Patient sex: F
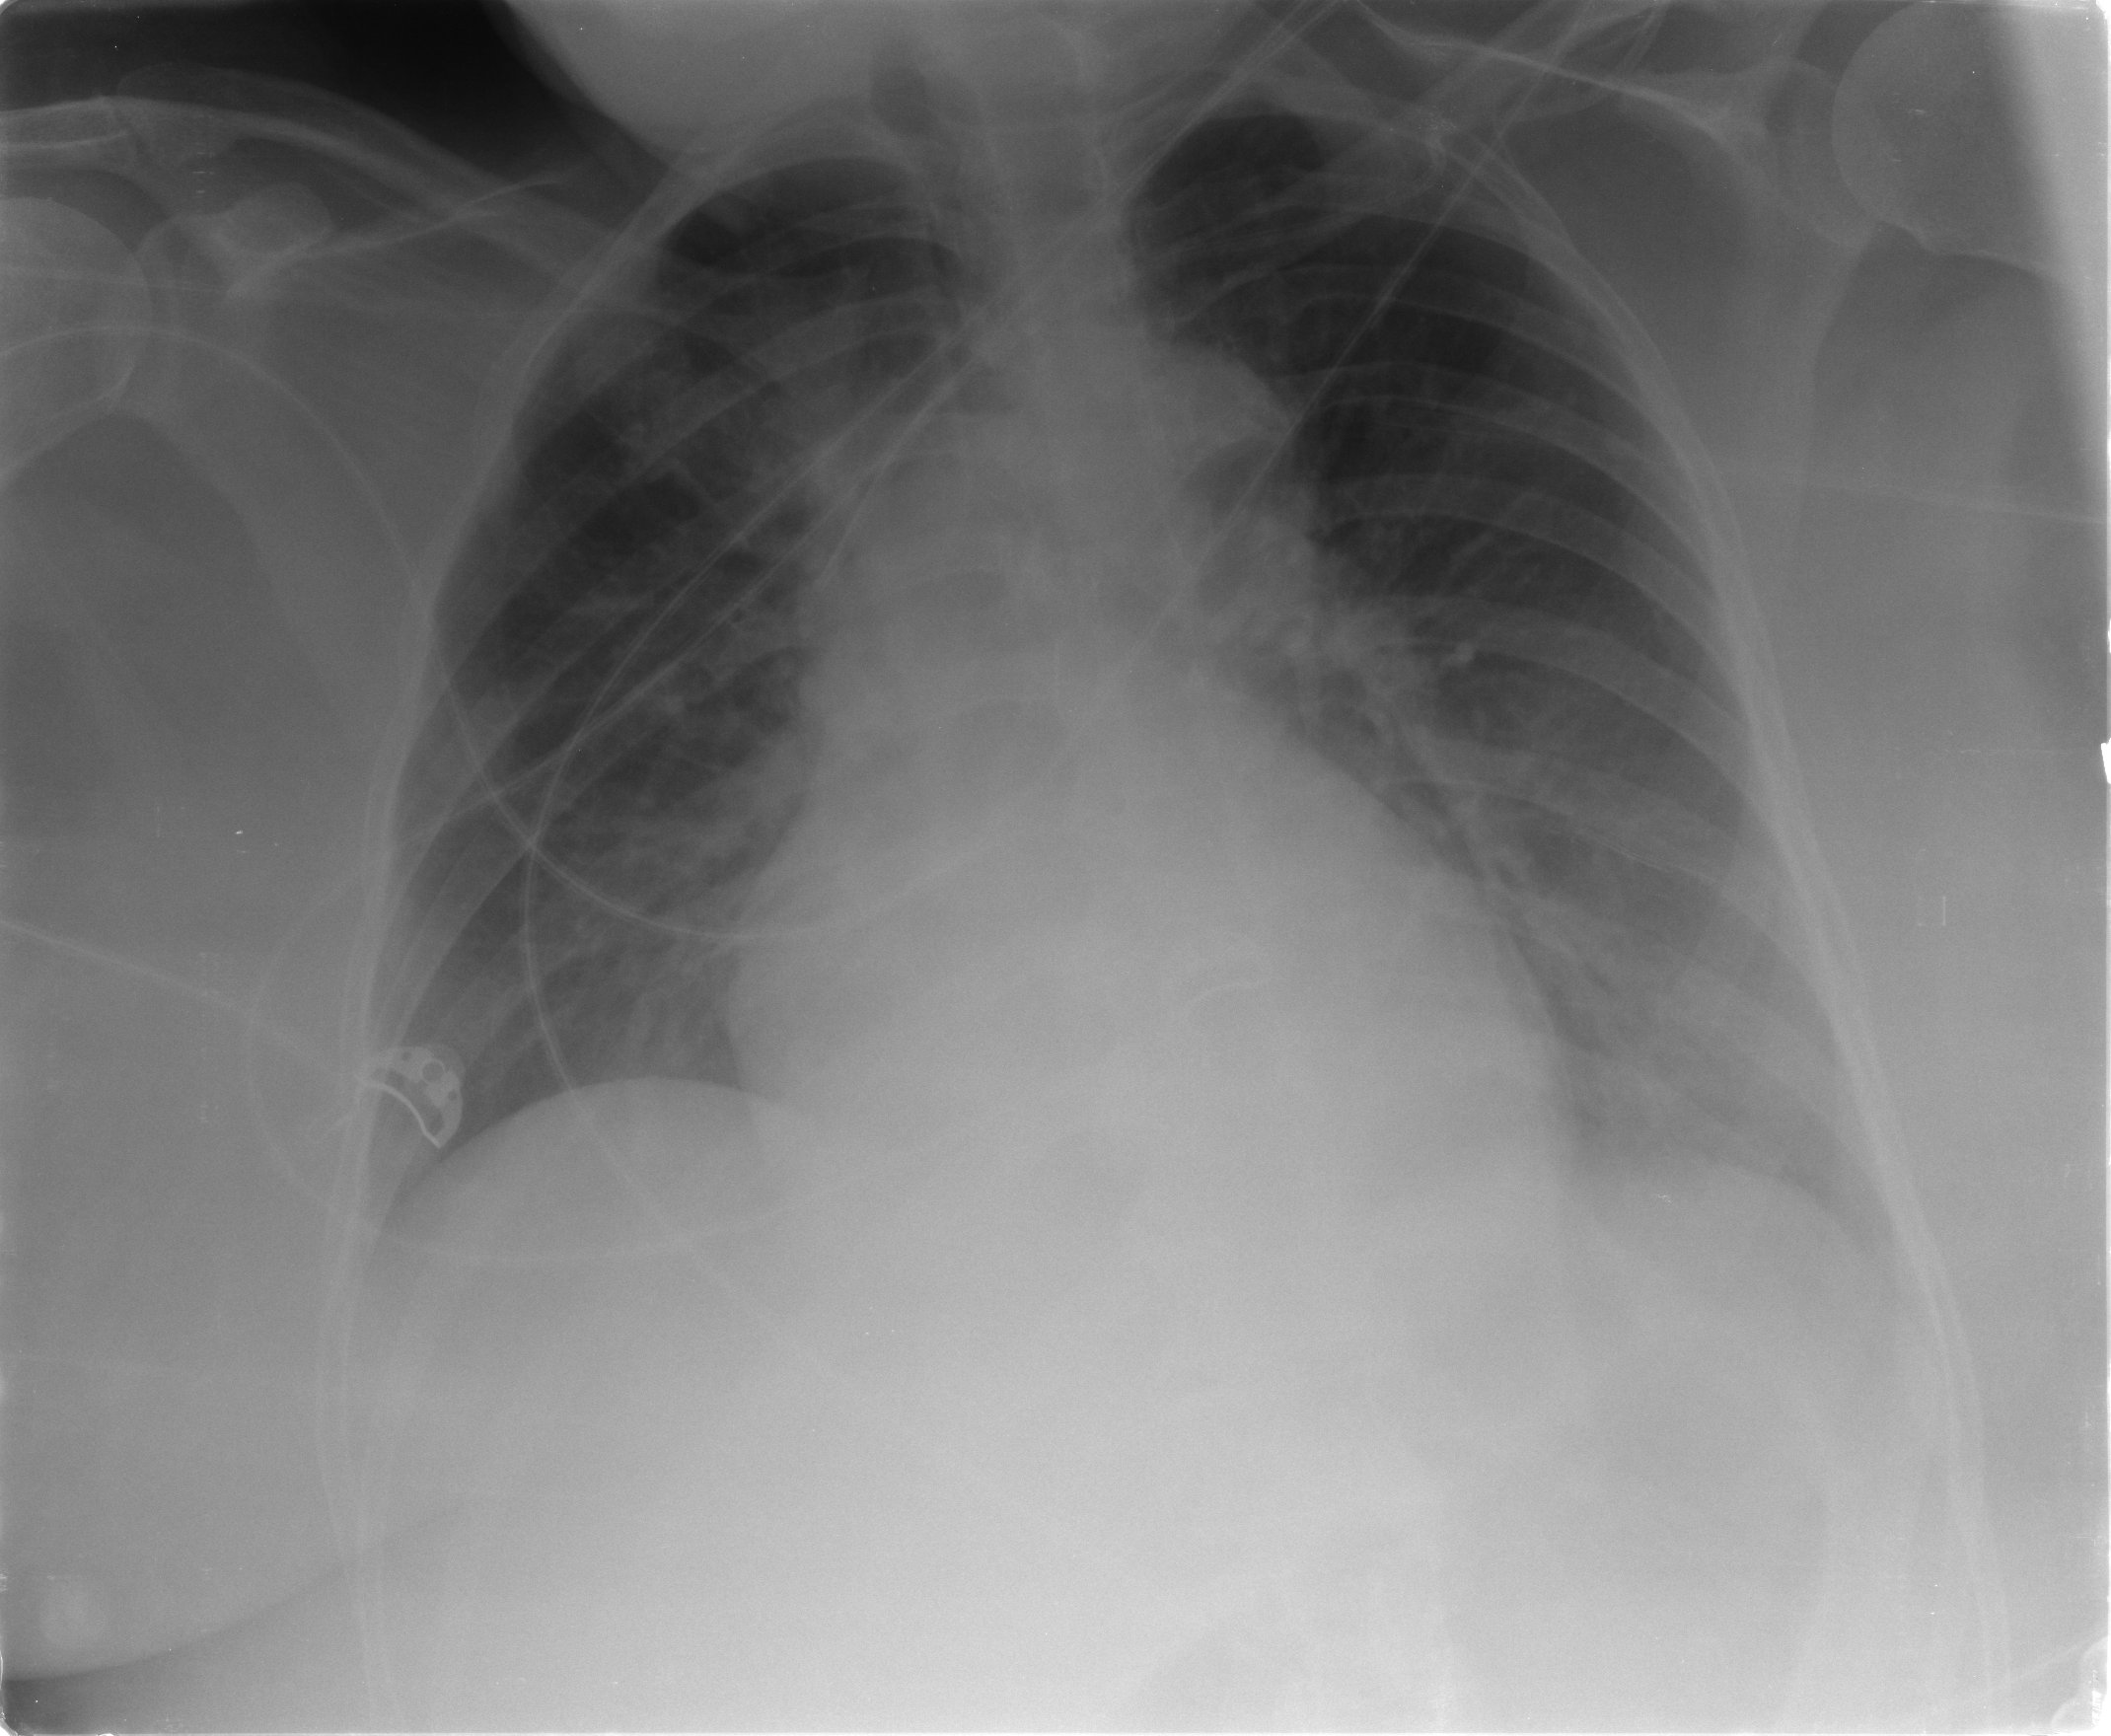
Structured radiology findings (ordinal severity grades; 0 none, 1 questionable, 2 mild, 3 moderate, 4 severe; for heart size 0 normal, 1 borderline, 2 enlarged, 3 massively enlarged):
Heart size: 1
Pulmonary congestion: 2
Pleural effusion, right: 0
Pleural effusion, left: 2
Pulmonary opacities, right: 1
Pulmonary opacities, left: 1
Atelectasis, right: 1
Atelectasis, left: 2